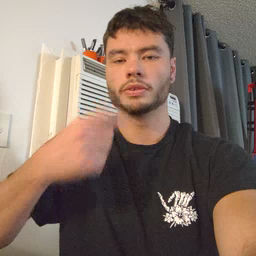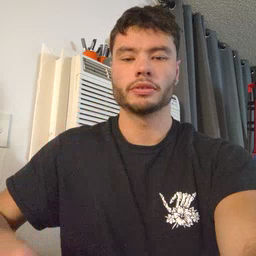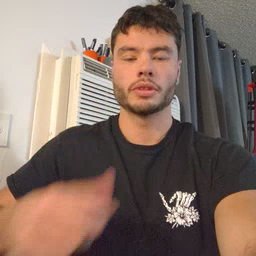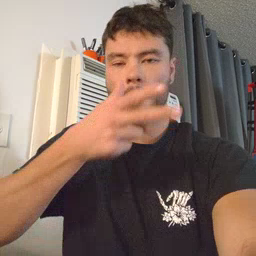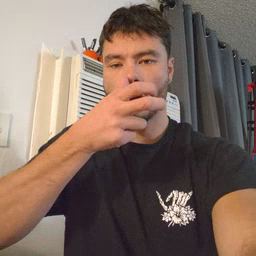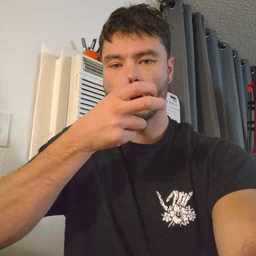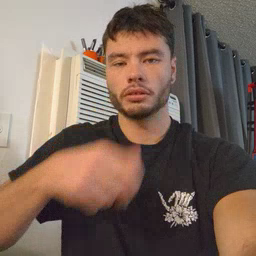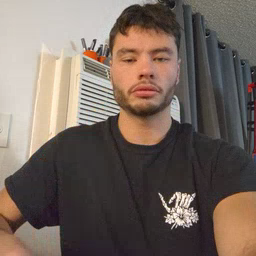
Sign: bug